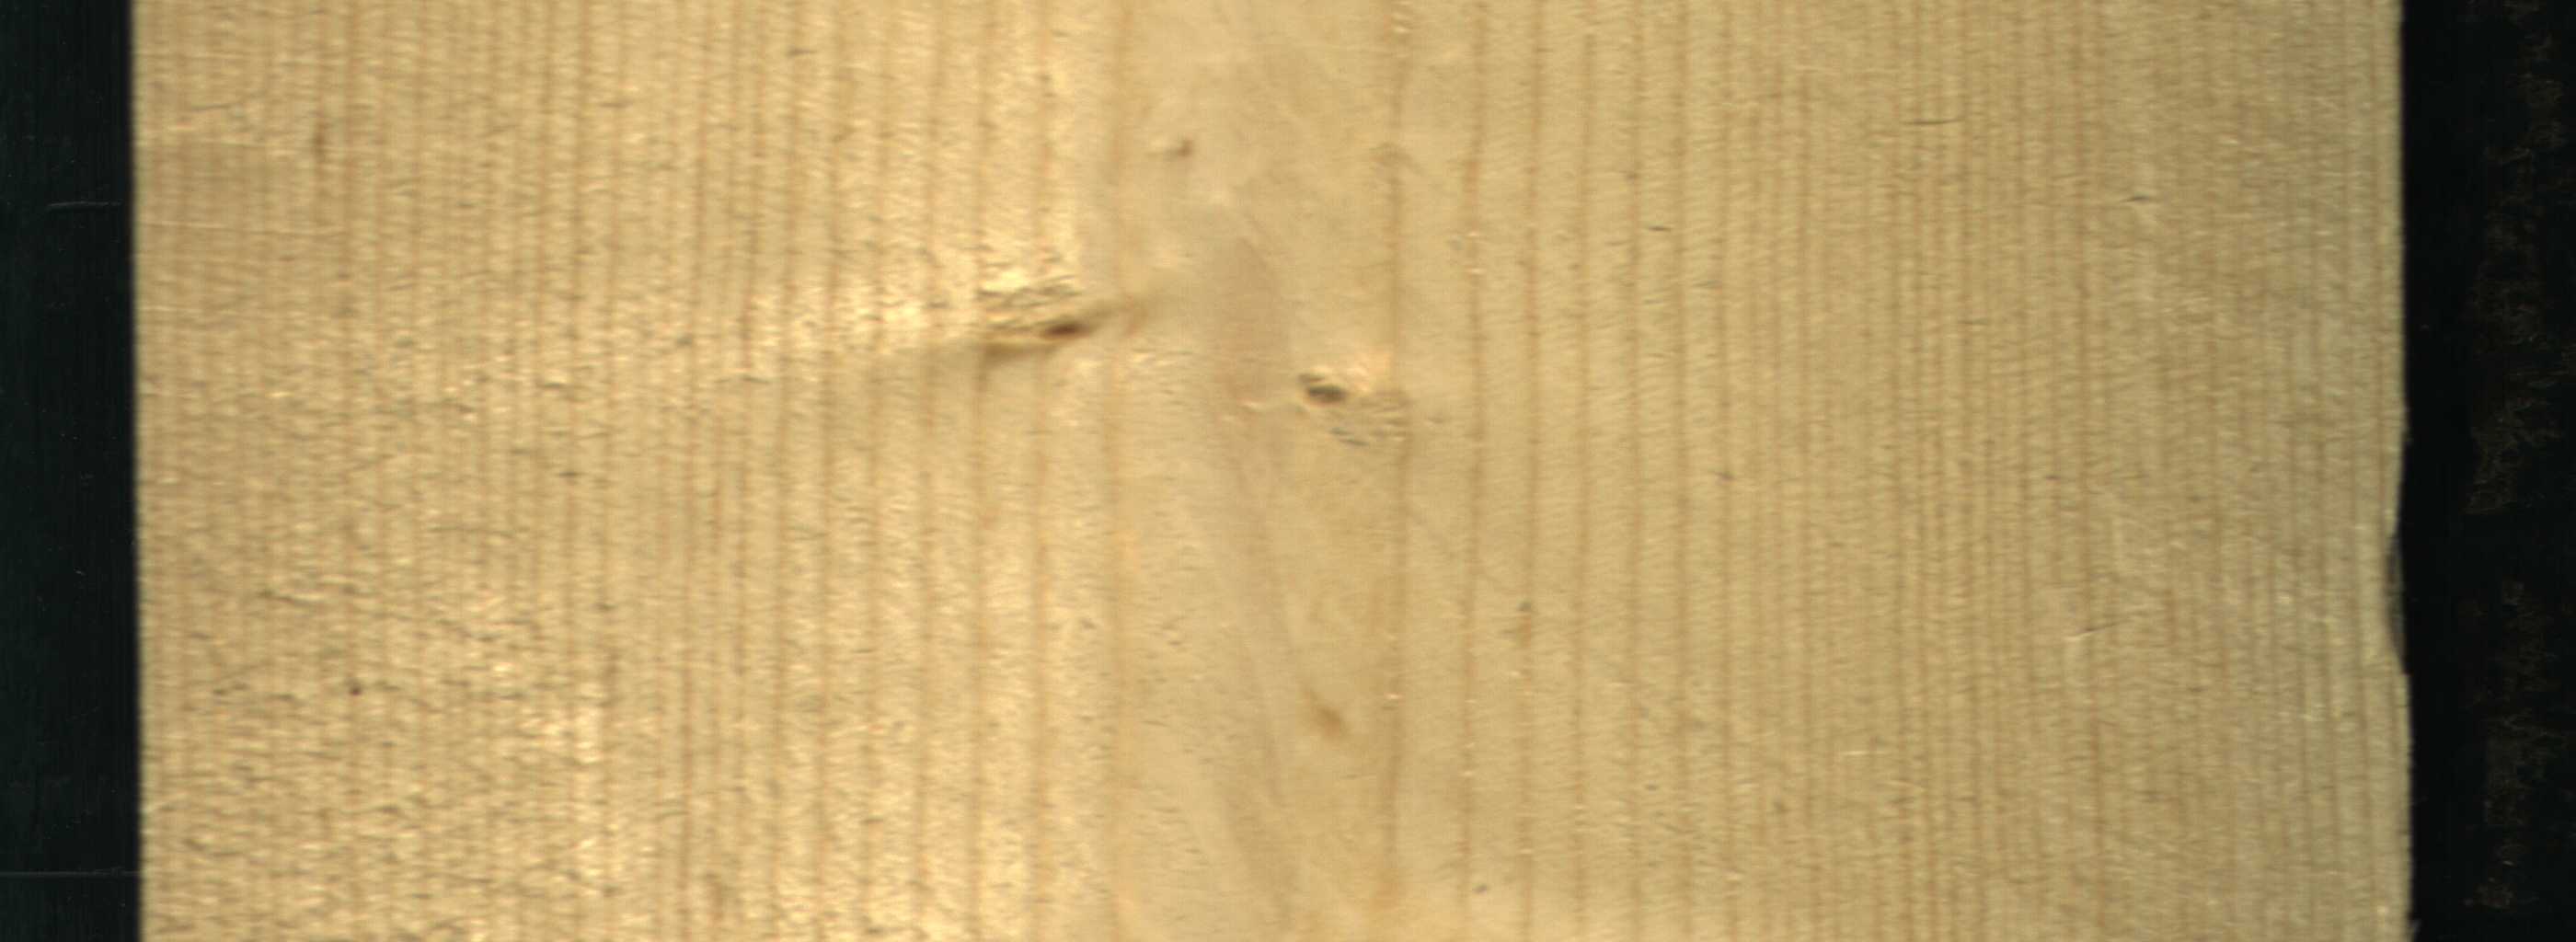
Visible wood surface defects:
Live_Knot
Live_Knot